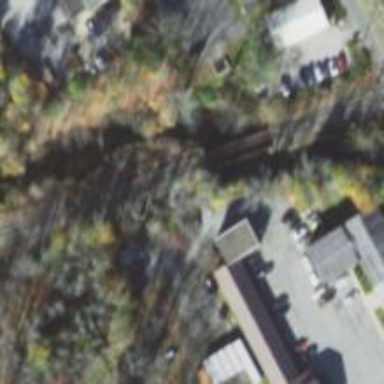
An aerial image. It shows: Rail spur service.